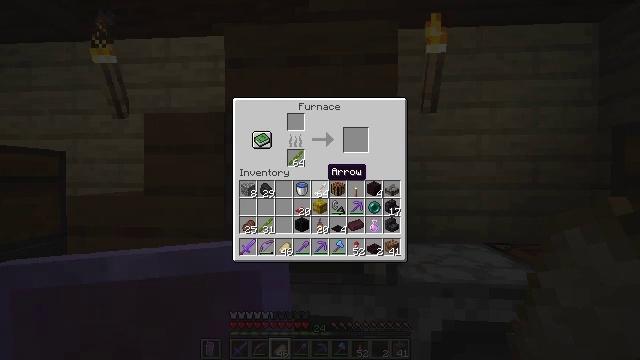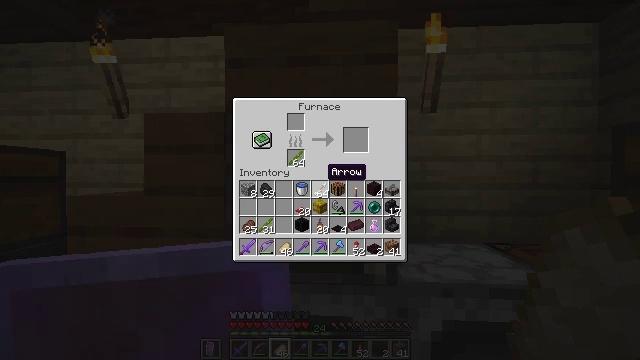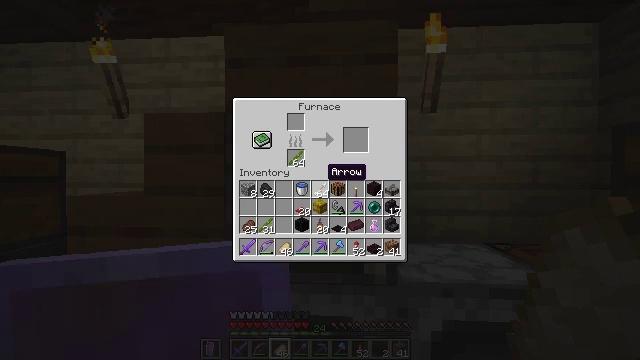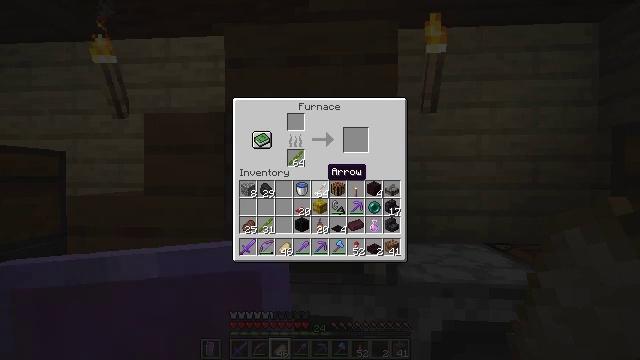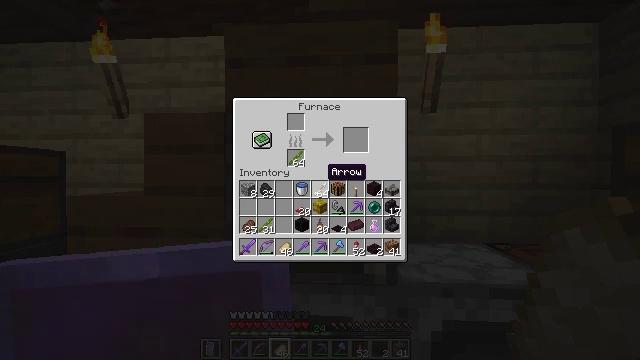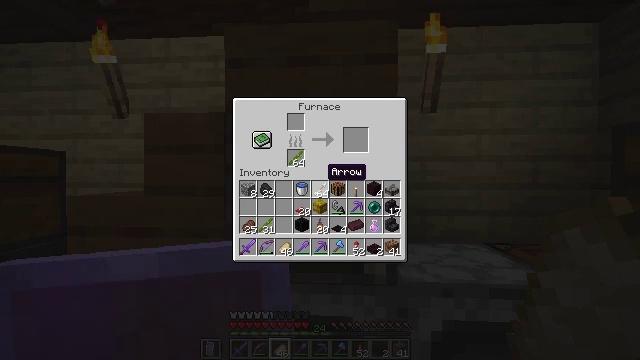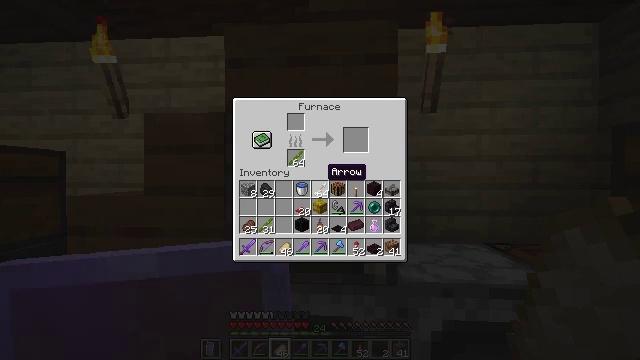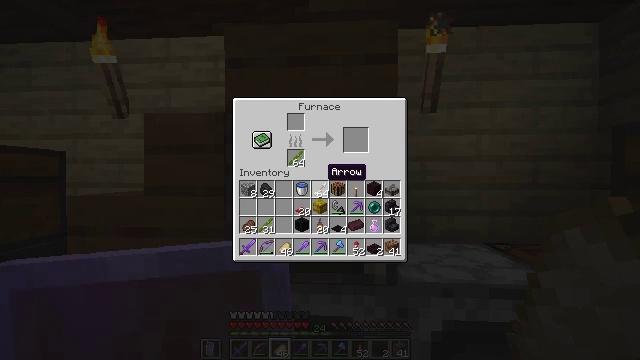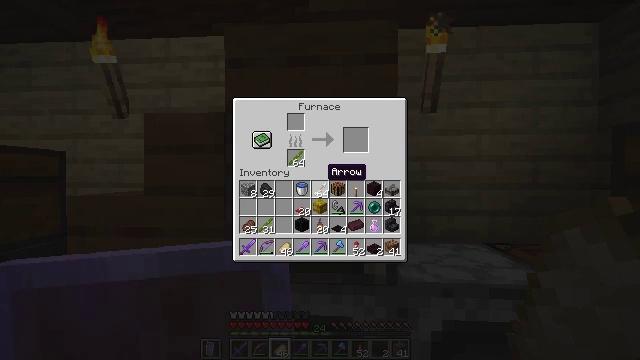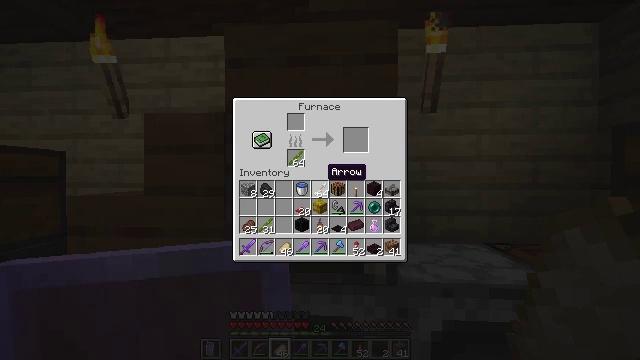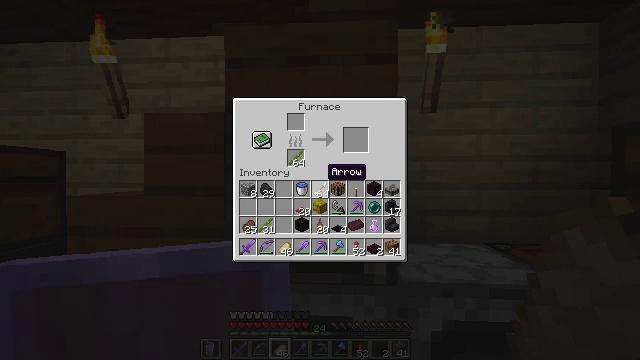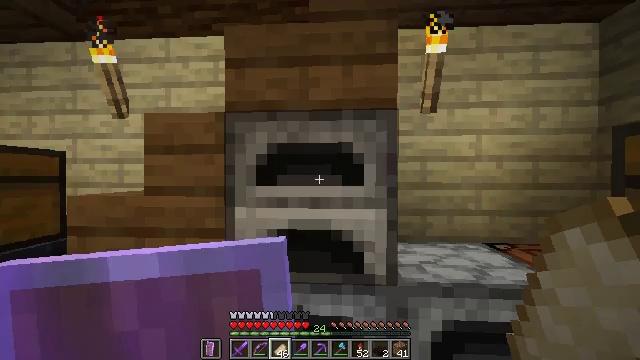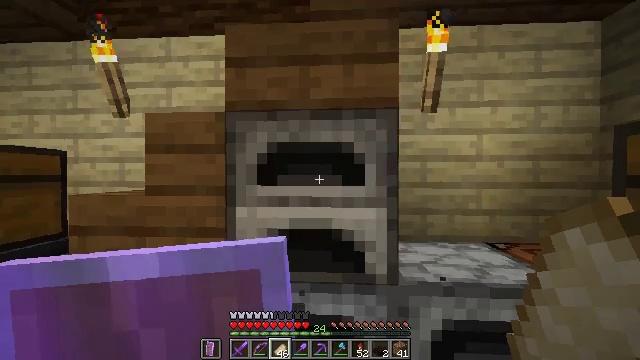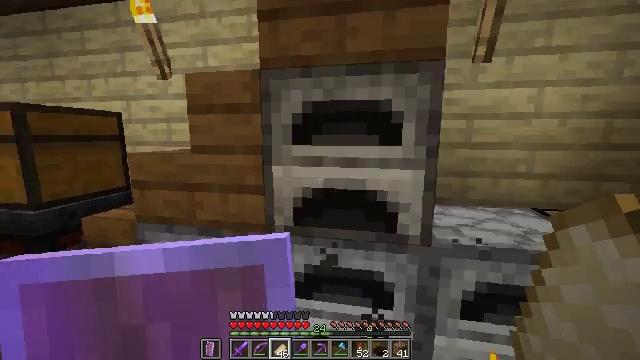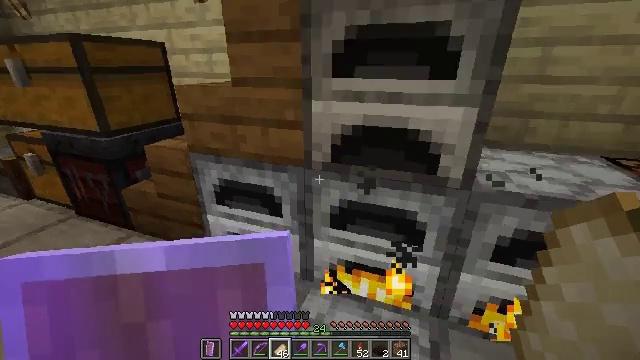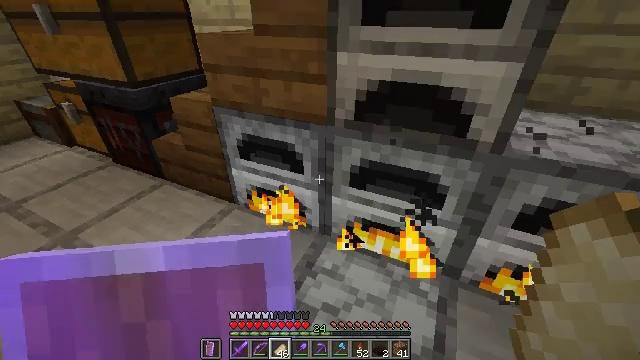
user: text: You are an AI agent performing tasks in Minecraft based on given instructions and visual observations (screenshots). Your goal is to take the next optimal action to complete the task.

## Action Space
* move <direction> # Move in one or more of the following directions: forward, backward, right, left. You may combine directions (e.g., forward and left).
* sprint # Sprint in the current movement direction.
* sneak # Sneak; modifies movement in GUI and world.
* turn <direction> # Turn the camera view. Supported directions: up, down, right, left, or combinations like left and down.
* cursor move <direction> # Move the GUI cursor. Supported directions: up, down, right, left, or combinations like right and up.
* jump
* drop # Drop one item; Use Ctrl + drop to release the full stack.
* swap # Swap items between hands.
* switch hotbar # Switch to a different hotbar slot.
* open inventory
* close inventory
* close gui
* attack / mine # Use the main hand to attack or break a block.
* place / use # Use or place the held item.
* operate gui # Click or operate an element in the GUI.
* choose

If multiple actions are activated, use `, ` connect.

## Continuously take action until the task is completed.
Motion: motion action
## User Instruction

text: Convert netherrack into nether brick using a furnace.
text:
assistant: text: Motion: no_op
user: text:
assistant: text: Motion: no_op
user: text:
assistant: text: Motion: no_op
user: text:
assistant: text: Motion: no_op
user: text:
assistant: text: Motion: no_op
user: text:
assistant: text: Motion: no_op
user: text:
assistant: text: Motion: no_op
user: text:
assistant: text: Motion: no_op
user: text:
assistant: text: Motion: no_op
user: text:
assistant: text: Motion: no_op
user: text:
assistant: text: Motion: no_op
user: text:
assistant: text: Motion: no_op
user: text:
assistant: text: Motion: turn left and down
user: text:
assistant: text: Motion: turn left and down
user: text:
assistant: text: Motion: turn left and down
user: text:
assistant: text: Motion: turn left and down
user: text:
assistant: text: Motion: no_op
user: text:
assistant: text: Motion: no_op
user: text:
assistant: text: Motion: no_op
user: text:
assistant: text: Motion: no_op
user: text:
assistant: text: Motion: no_op
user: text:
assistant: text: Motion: use / place
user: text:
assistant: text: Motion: use / place
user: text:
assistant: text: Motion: use / place
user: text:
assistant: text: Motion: no_op
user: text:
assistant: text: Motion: no_op
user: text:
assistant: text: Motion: no_op
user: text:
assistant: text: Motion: no_op
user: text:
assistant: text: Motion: no_op
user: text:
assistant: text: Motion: no_op